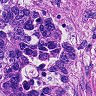
Metastatic tissue present: yes